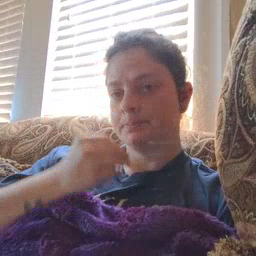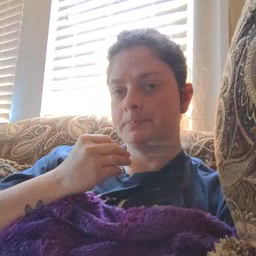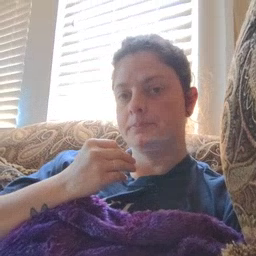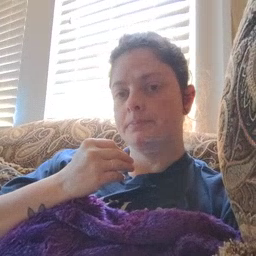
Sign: sleep